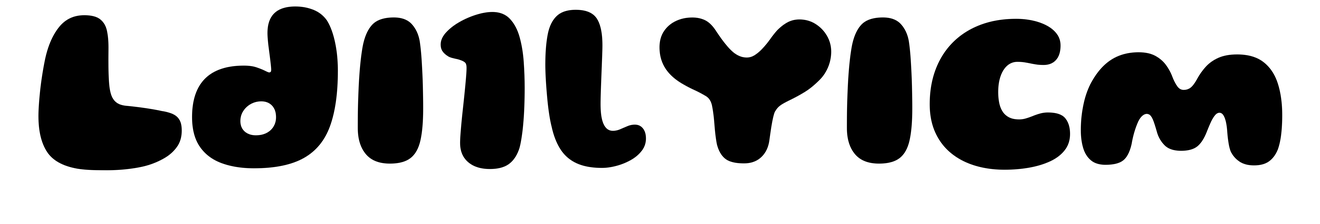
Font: Gluten_ExtraBold